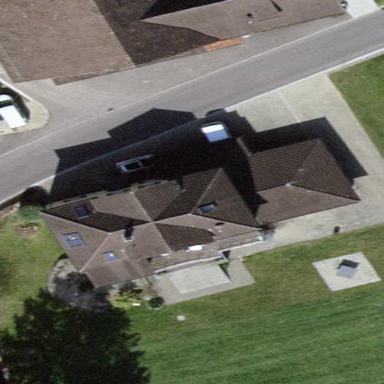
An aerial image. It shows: Detached building.